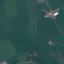
Land use / land cover: Pasture